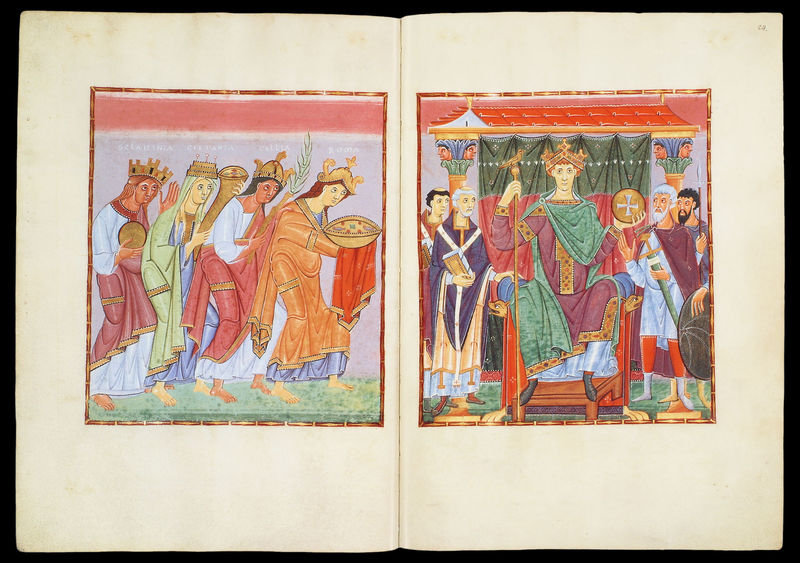
Titel: Evangeliar Ottos III.
Institution: München, Bayerische Staatsbibliothek
Schlagwörter: blau, mann, frauen, grün, menschen, sitzen, männer, orange, stuhl, säule, rot, tuch, bart, bibel, geschichte, rahmen, schale, schüssel, füllhorn, vorhang, gold, reich, sessel, adel, krone, rosa, apfel, bilder, stab, hof, kaiser, könig, thron, essen, palmwedel, rothaarig, buch, kreuz, barfuß, groß, schwert, trohn, tron, quadrate, seiten, jesus, wanderer, mittelalter, märchen, krönung, priester, ehre, baldachin, könige, königin, heilige, karl, buchseiten, quadrat, sklaven, hofstaat, abbildung, zepter, abbildungen, ehrung, kronen, erzählung, geschenke, buchmalerei, doppelseite, alexander, gaben, reichsapfel, anbetung der könige, untertanen, konstantin, anekdote, drei weise, heiligen drei könige, köneige, die heiligen drei könige, stionen, anbbetung, gescichte